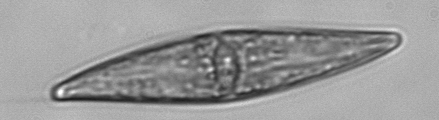
Label: Pleurosigma